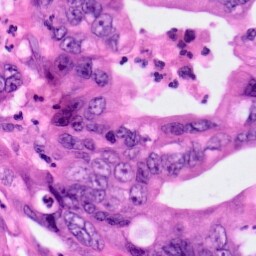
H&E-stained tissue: Pancreatic